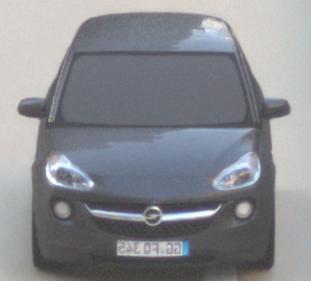
Make: Opel
Model: ADAM 1.2
Detailed model: ADAM
Model produced from: 2013/01
Model produced until: 2014/11
Doors: 3
Color: gray
Road condition: dry road
Daytime: sunrise or sunset
Contrast: low contrast